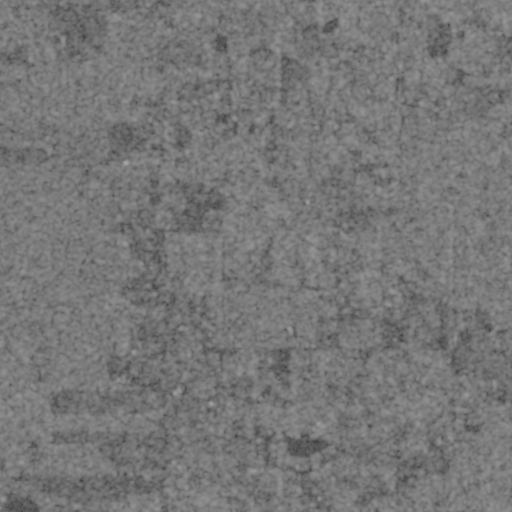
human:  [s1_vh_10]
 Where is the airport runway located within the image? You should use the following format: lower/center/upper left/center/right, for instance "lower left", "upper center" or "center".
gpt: The airport runway is located in the center of the image.
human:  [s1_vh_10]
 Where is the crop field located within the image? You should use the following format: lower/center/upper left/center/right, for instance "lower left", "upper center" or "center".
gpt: The crop field is located in the upper of the image.
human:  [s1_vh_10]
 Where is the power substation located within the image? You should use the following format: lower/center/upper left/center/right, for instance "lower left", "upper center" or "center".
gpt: The power substation is located in the upper left of the image.
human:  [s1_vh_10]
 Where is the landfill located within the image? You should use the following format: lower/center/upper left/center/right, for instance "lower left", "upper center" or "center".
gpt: There is no landfill in the image.

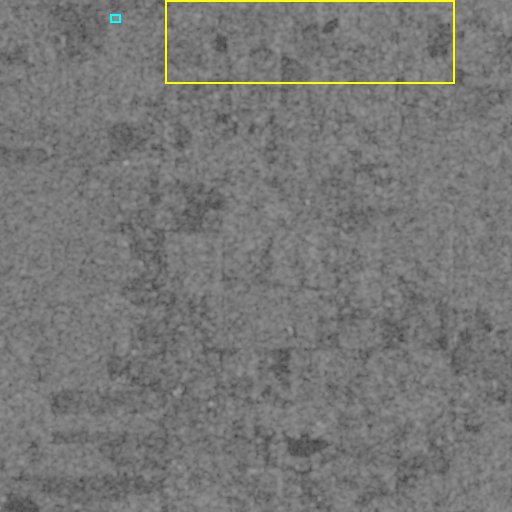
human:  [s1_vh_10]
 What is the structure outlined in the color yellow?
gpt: The structure outlined in yellow is a crop field.
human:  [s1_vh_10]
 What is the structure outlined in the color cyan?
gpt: The structure outlined in cyan is a power substation.
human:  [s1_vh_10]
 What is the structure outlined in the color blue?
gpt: There is no blue outline.